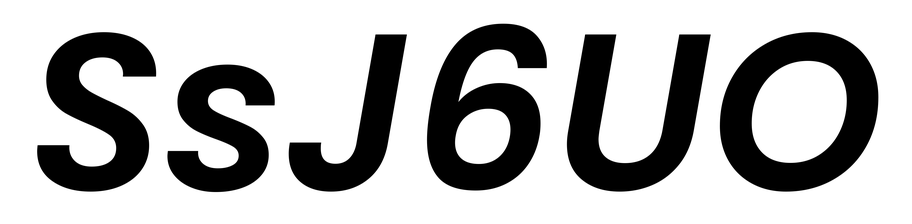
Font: Poppins-SemiBoldItalic